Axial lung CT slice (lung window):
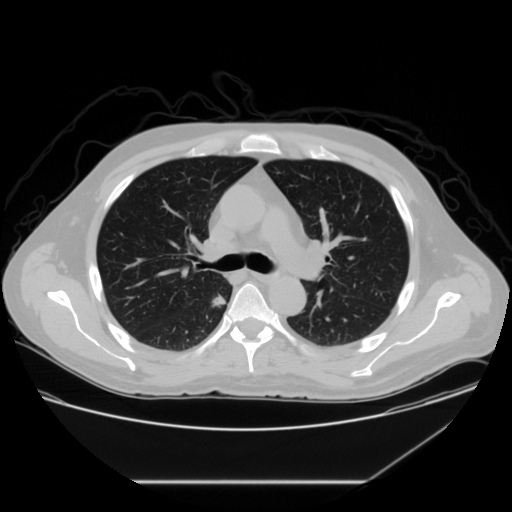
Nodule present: yes
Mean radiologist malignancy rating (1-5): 4.5